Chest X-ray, PA view. Patient: 77 years old, sex M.
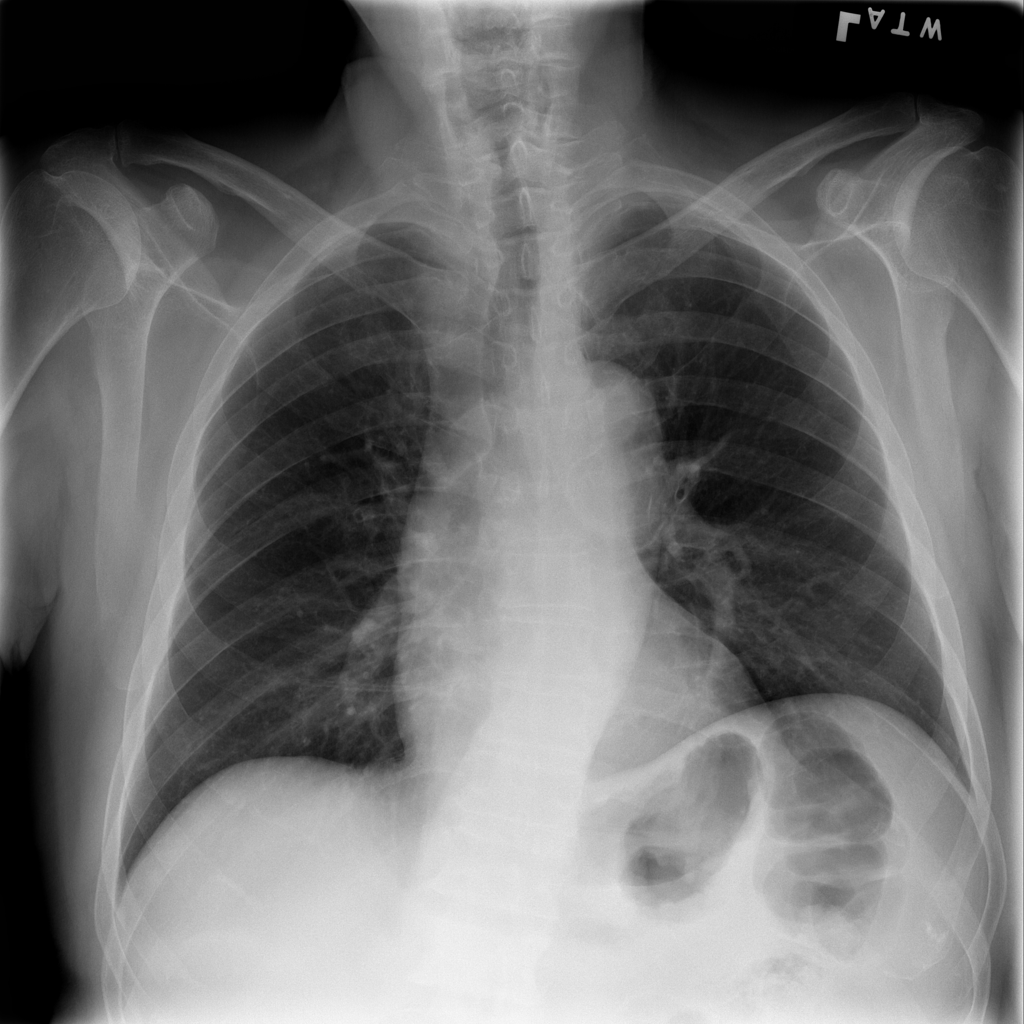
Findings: No Finding